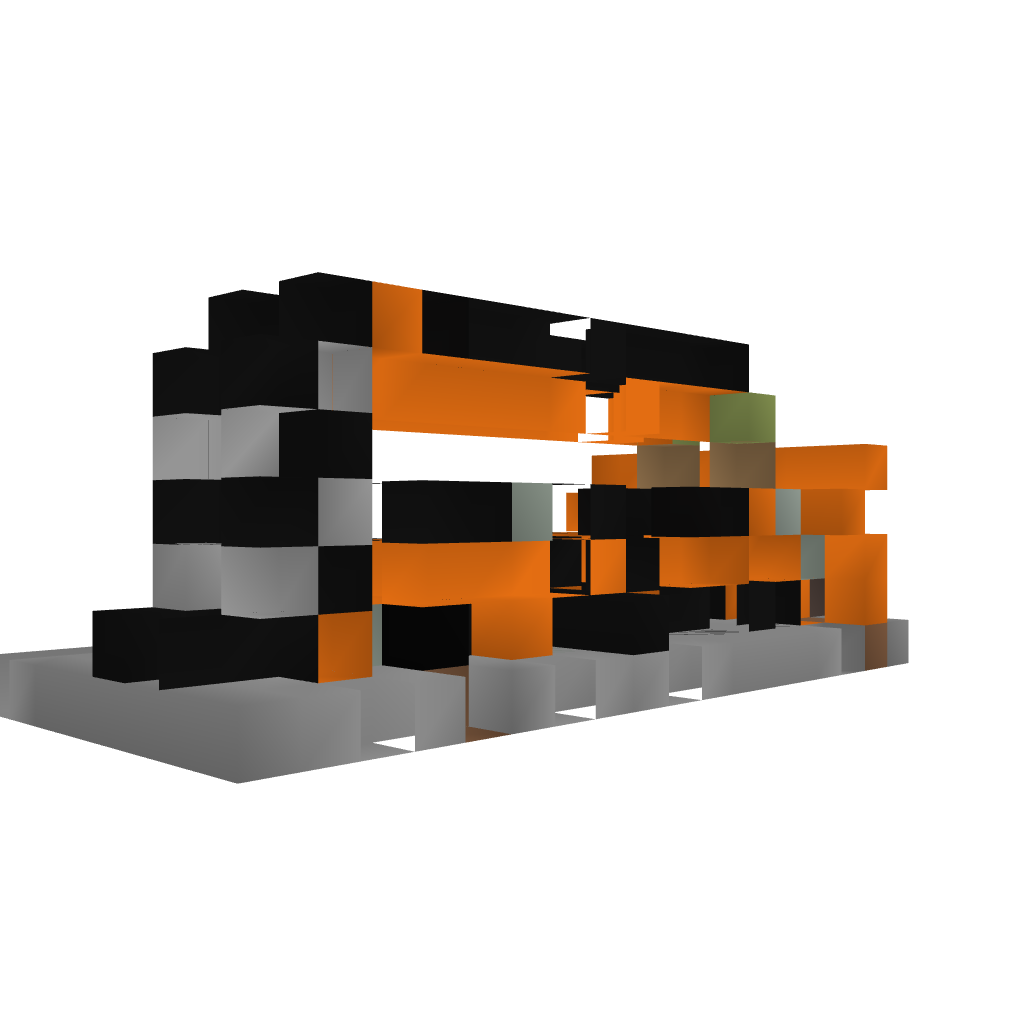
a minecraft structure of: Redstone User Control Panel